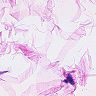
Metastatic tissue present: no